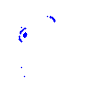
Particle: pion